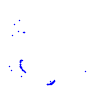
Particle: proton